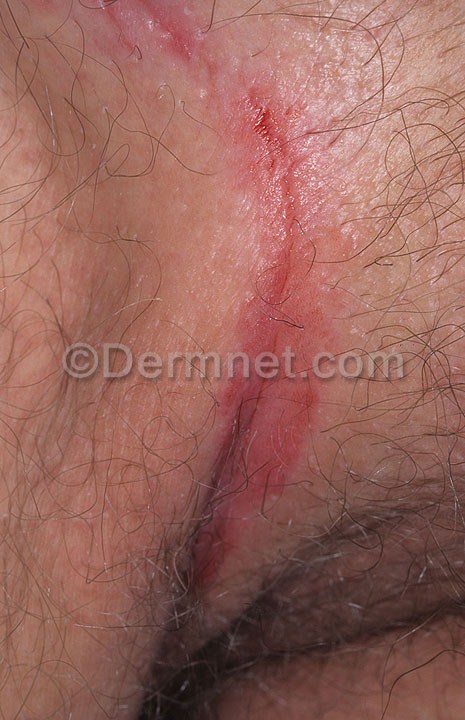
Disease: Tinea Ringworm Candidiasis and other Fungal Infections